Field crop: tomato
Growth stage: 1
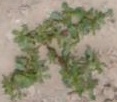
Species: solanum